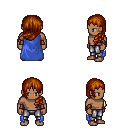
a pixel art fantasy rpg character, male body template, human, dark skin, blue cape, metal pants, brunette left-swept hairstyle, cloth bracers, four views (front, back, left, right), 2x2 character sprite sheet, small pixel art, hard edges, no anti-aliasing